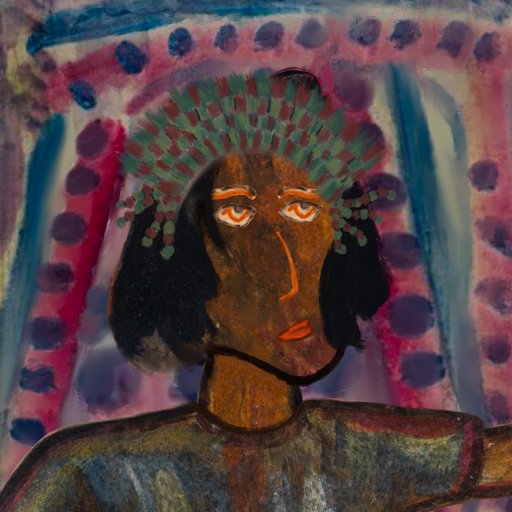
Background: HillGirl, Head And Neck Side: Mosgoul, Face Side: Experience, Bust: Mosgoul, Hair Side: Mosgoul, Head Accessory: After_Raid_Crown, Second Necklace: Blank, Necklace: Blank, Baby: Blank